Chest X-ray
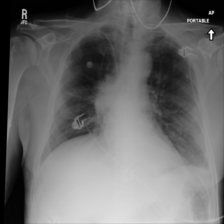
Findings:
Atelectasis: negative
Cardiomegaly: negative
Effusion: negative
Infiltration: negative
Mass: negative
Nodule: negative
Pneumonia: negative
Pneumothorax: negative
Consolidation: negative
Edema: negative
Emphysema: negative
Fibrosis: negative
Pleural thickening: negative
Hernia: negative